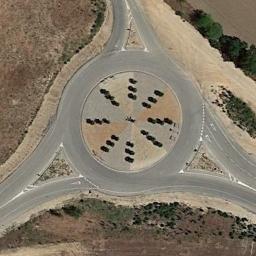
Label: roundabout